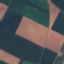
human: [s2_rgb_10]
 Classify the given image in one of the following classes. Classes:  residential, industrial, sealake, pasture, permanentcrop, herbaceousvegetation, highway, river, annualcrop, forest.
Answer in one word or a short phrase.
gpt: AnnualCrop